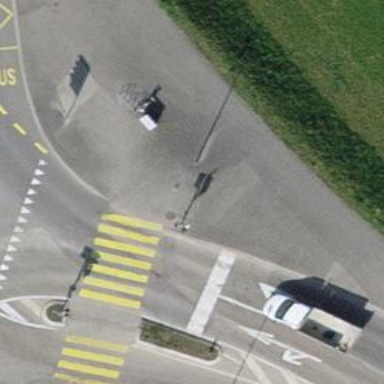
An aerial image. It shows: Kerb barrier.